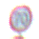
Verkehrszeichen: Geschwindigkeit70
Zusatzzeichen unten: UeberholverbotKraftfahrzeuge
Umgebung: Outdoor, Nature
Tageszeit: SunriseSunset
Wetter: PartlyCloudy
Licht: Natural
Jahreszeit: NotSpecified
Kontrast: LowContrast